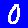
Digit: 0